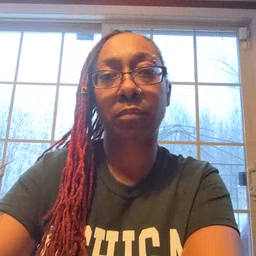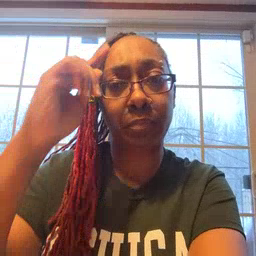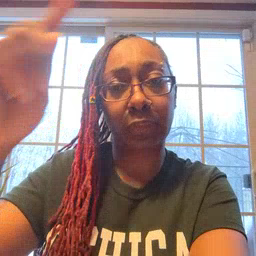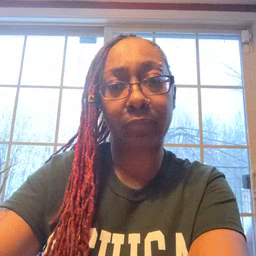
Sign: penny